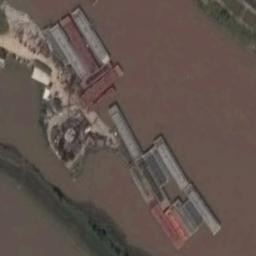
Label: ship